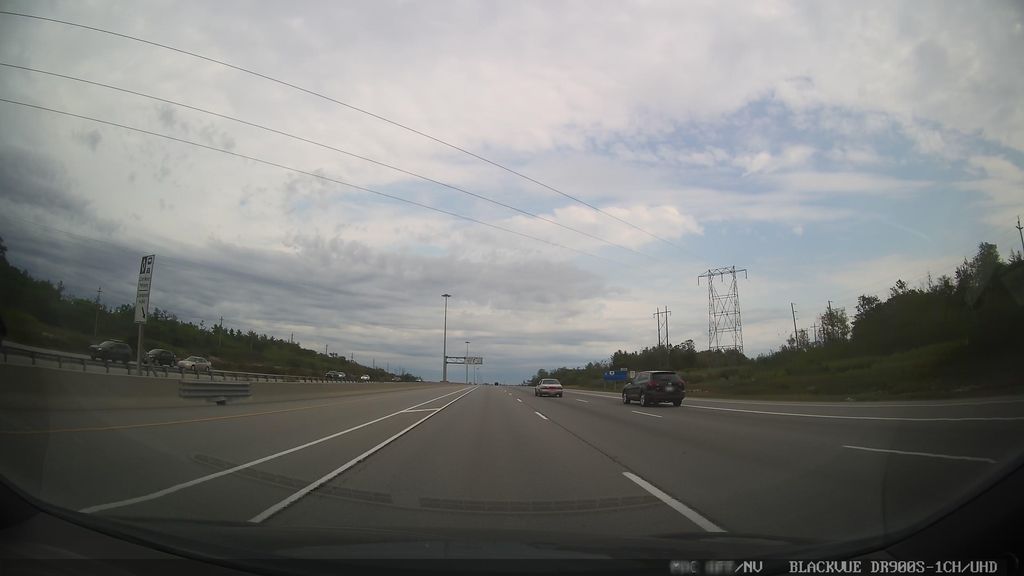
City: ottawa-gatineau